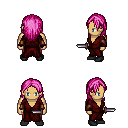
a pixel art fantasy rpg character, male body template, human, tanned skin, red robe, red pants, pink long hairstyle, leather bracers, black shoes, dagger, four views (front, back, left, right), 2x2 character sprite sheet, small pixel art, hard edges, no anti-aliasing